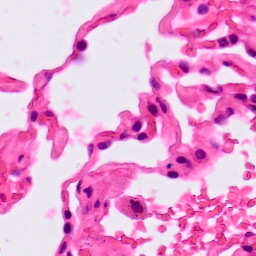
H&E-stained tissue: Lung